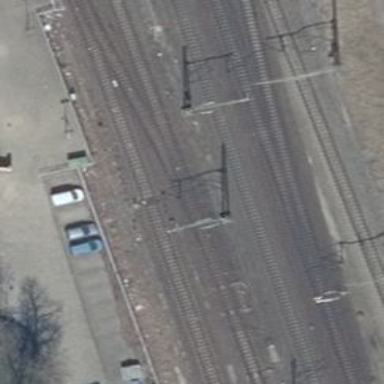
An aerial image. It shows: Wedge is used for the railway derail.